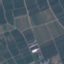
Label: PermanentCrop